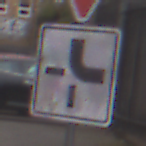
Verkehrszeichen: VerlaufVorfahrtsstrasse4
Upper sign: VorfahrtGewaehren
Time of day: MorningAfternoon
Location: Outdoor (Urban)
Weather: Overcast
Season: NotSpecified
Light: Natural